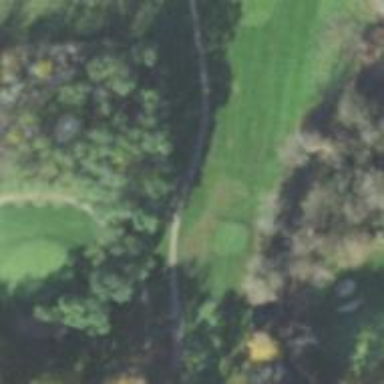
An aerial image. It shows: Service road designated as golf cart path.